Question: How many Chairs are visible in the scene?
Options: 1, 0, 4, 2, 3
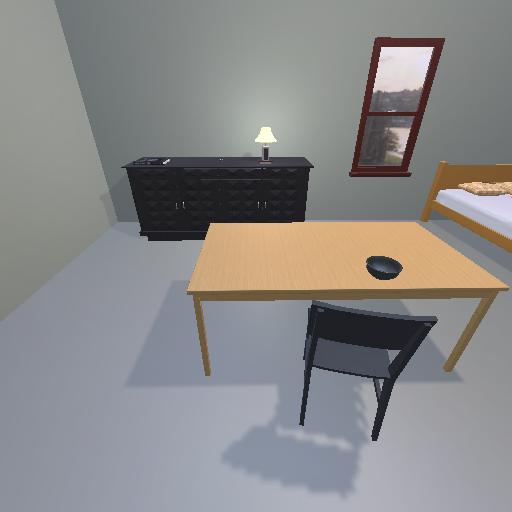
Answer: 1